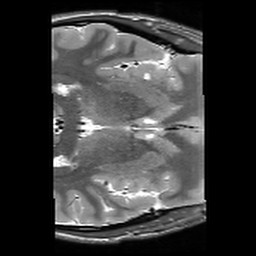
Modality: T2w
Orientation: axial
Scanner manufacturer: siemens
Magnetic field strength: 3 T
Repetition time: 10.64 s
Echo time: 0.05 s